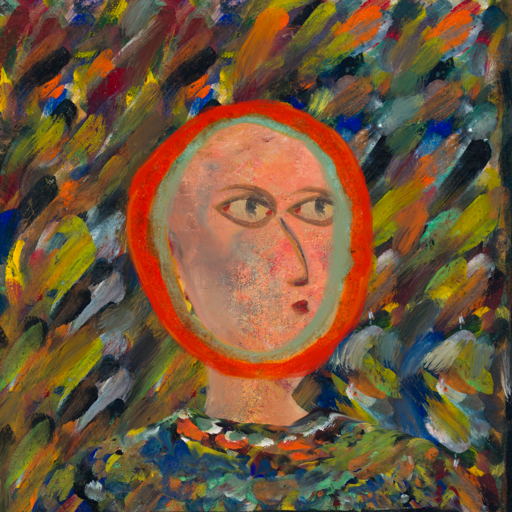
Background: An_Impression, Head And Neck Side: Irani, Face Side: GypsyMother, Bust: An_Impression, Hair Side: Sisters, Head Accessory: Blank, Second Necklace: Blank, Necklace: Blank, Baby: Blank